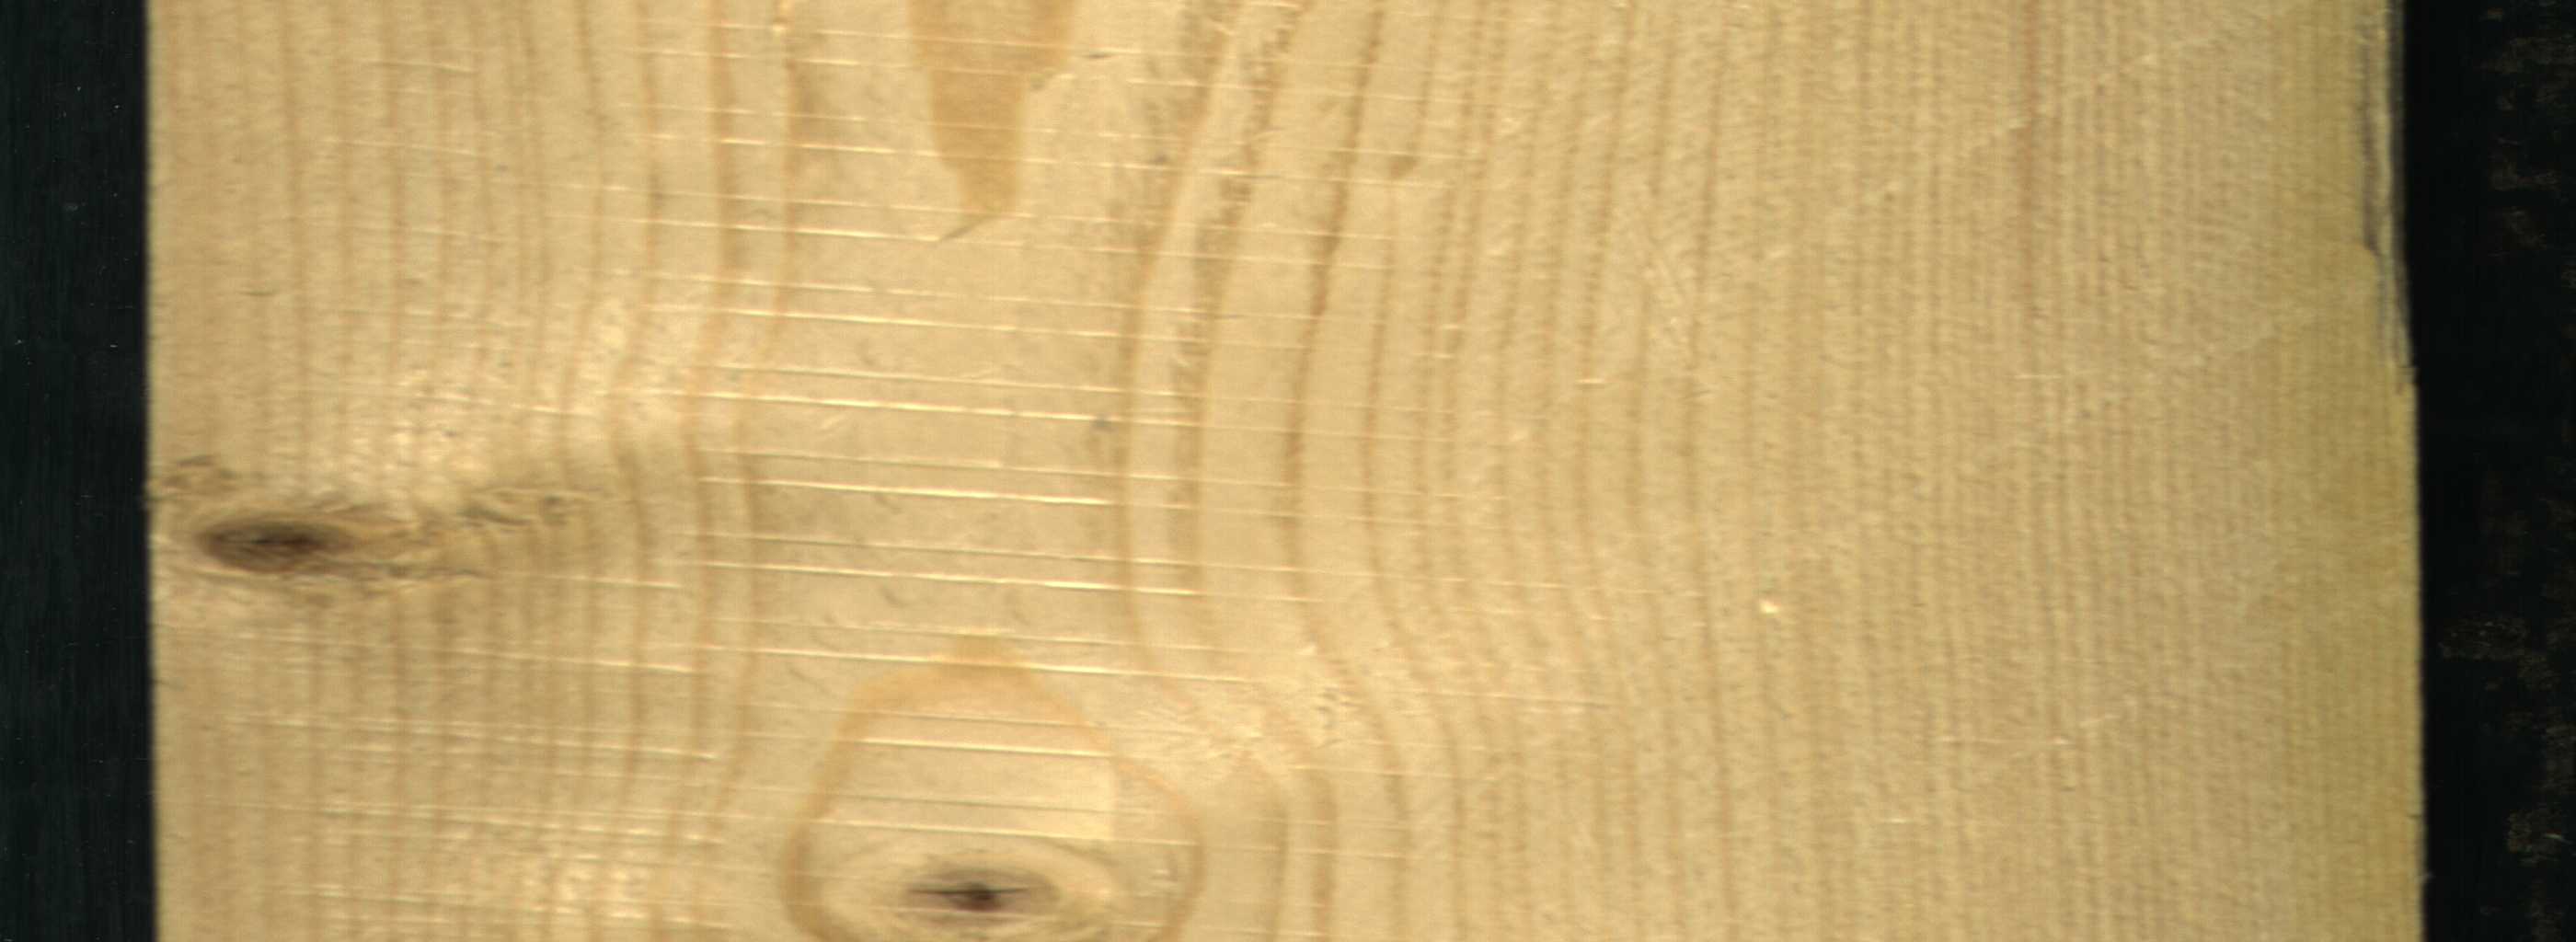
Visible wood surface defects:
Live_Knot
Live_Knot